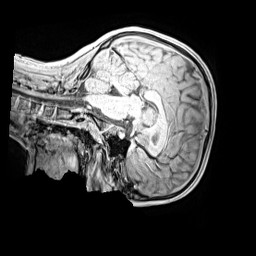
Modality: MP2RAGE
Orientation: sagittal
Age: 11
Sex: female
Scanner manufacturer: siemens
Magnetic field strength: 3 T
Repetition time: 4 s
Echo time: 0.00299 s